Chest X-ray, PA view. Patient: 39 years old, sex F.
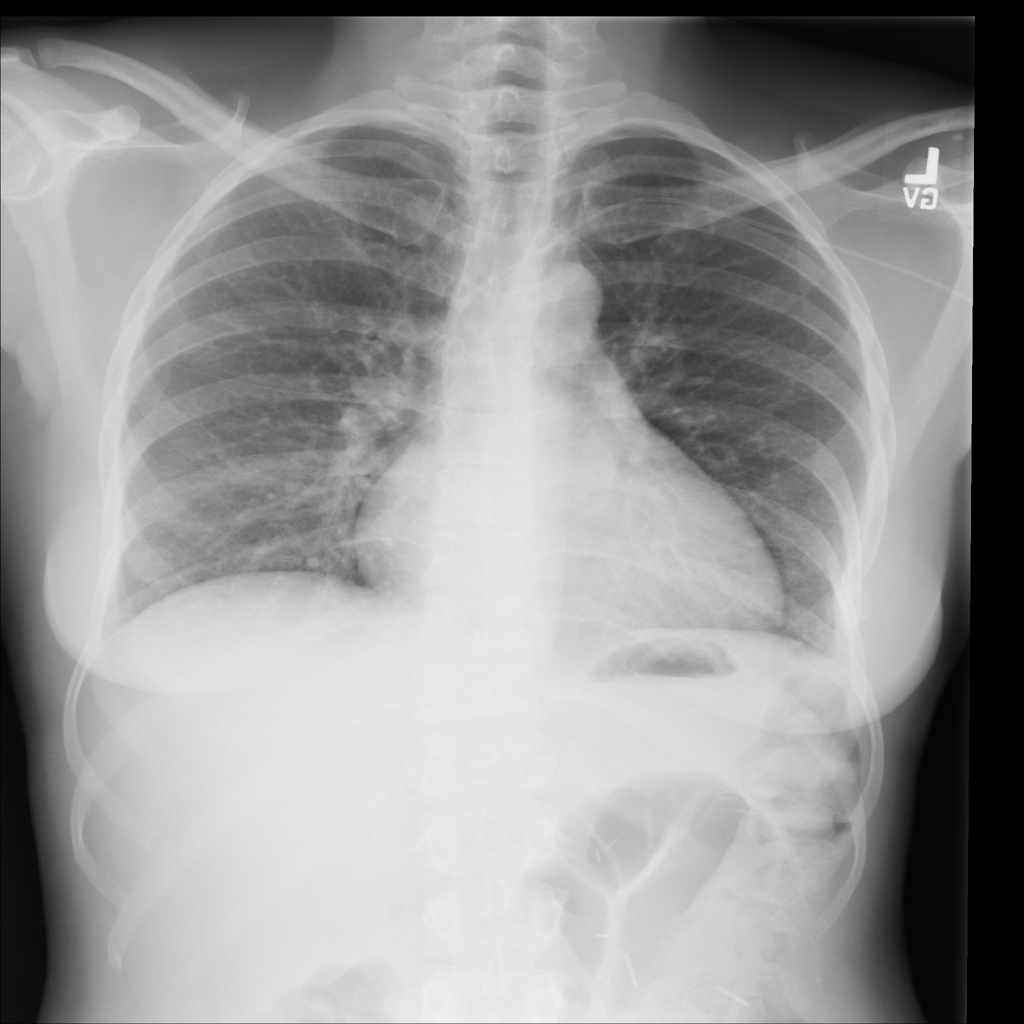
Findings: No Finding